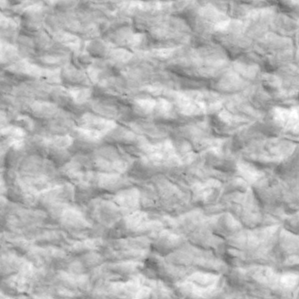
Label: non_frost